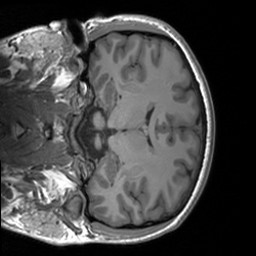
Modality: T1w
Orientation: coronal
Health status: healthy
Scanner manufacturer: siemens
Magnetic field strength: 3 T
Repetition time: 1.9 s
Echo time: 0.00226 s